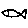
Label: fish